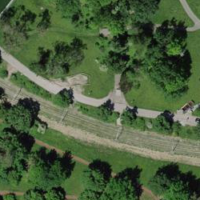
EUNIS habitat code: 53
Species observed at this site:
Lepidium draba
Lysimachia nummularia